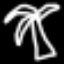
Label: palm tree